Interaction volume radius: 10 \u00c5
Interaction volume height: 10 \u00c5
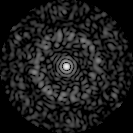
Disorder parameter: 0.8509